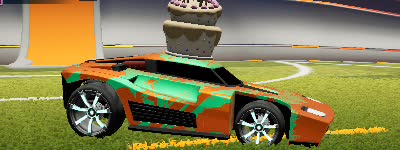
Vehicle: breakout